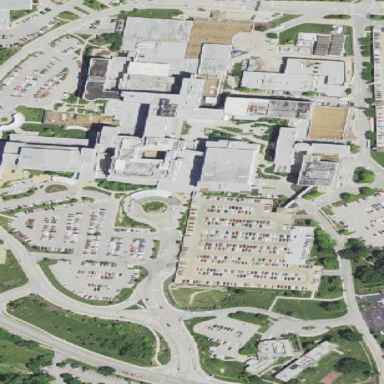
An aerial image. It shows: Healthcare facility identified as hospital.